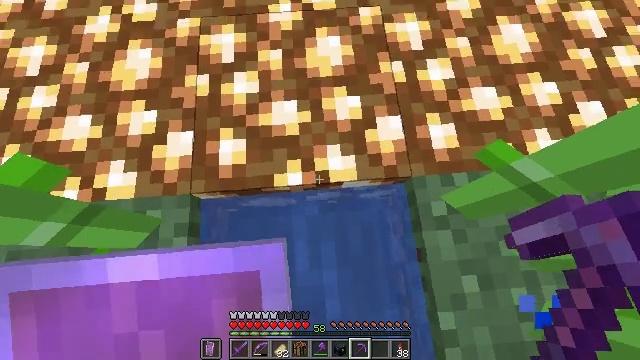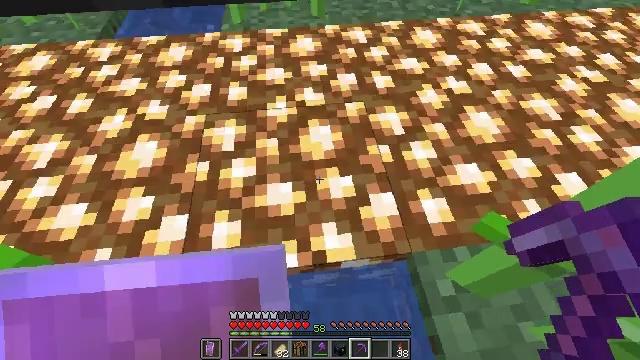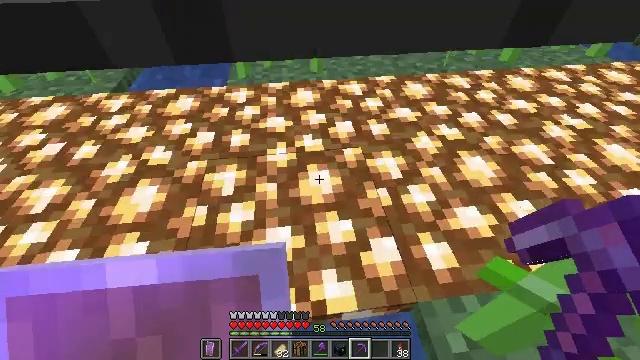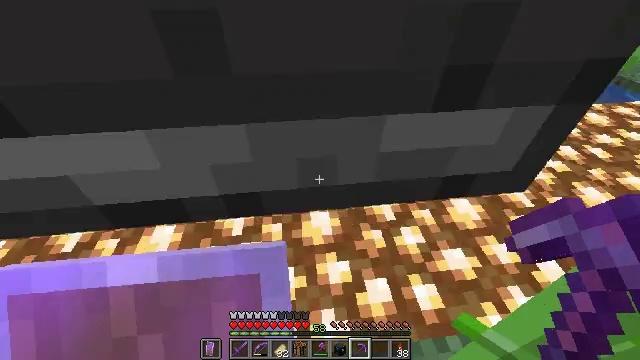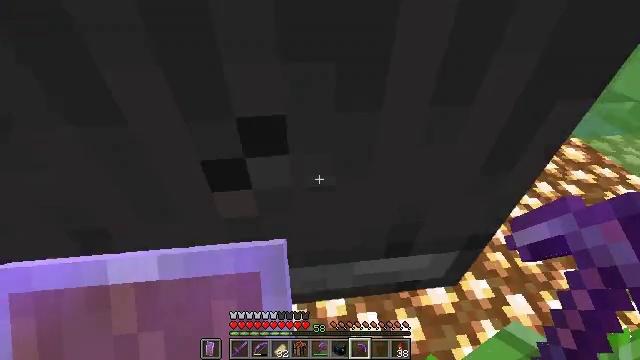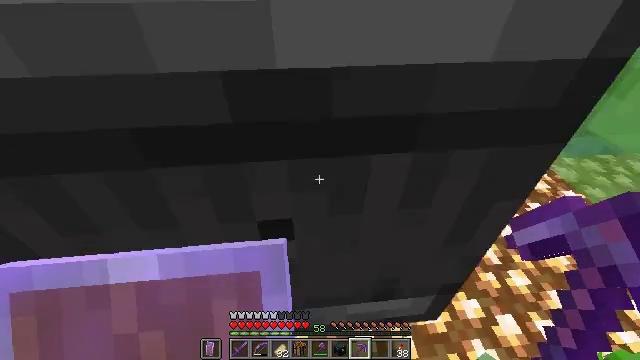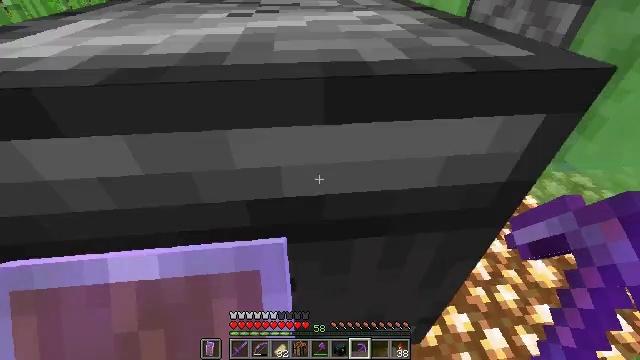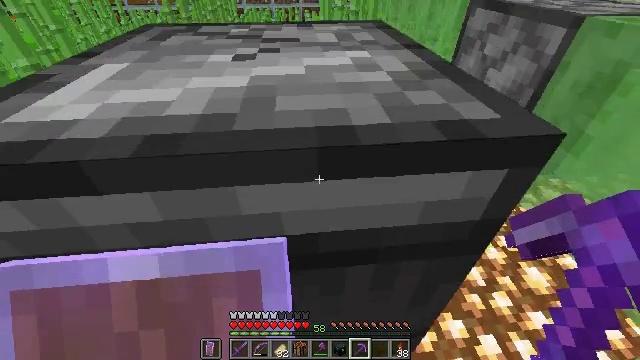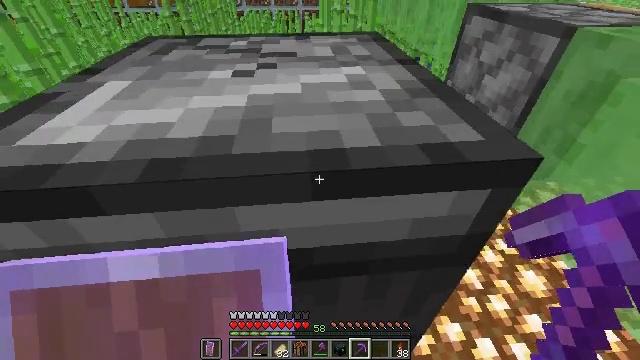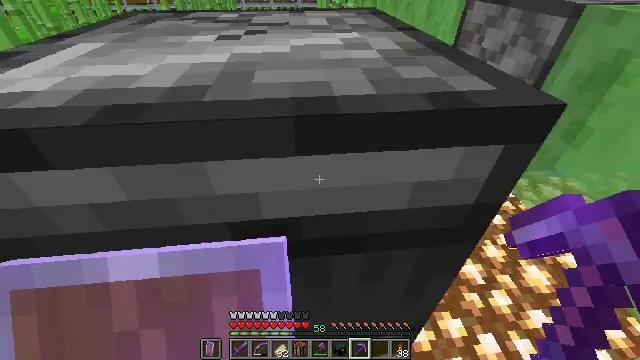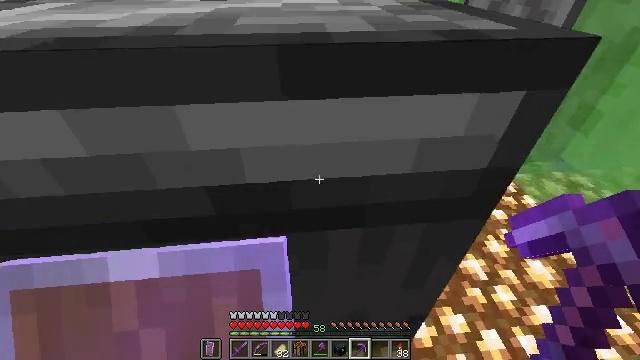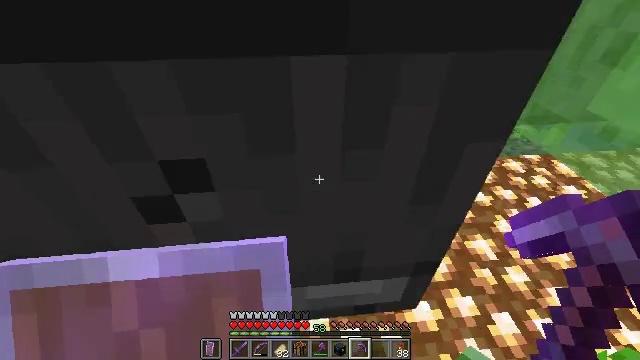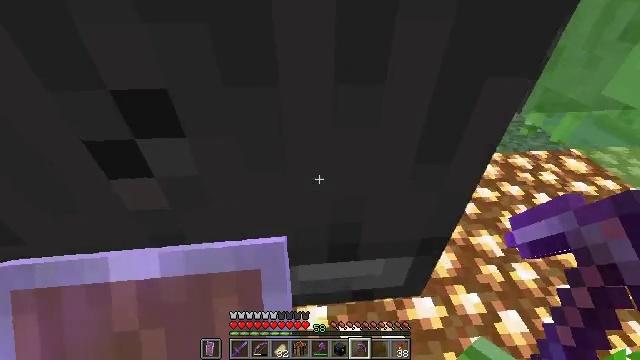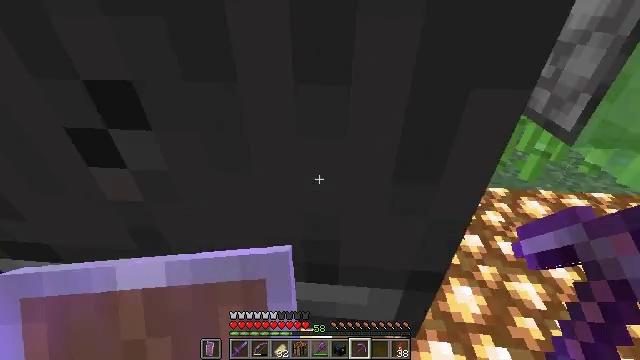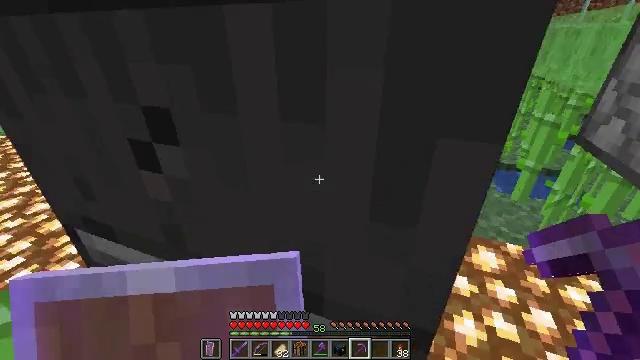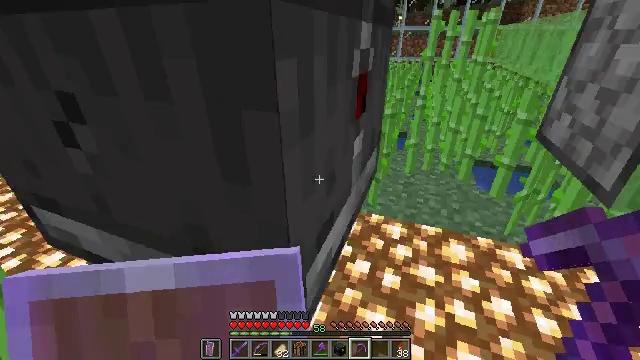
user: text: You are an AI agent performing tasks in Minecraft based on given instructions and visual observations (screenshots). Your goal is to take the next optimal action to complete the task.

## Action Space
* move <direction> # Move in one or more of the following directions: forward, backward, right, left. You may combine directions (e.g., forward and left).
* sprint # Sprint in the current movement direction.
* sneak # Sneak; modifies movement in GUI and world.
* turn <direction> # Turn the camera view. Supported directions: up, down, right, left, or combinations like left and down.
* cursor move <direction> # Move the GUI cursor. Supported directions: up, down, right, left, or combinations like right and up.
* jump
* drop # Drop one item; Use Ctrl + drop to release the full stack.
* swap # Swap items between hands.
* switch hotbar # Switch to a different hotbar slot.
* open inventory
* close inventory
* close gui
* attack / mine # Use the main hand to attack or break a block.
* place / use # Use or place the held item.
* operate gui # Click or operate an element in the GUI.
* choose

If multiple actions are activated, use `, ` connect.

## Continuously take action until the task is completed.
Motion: motion action
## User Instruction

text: Collect the observer.
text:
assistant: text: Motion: turn right and up
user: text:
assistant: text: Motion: turn up
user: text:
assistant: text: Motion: move forward, turn up, jump
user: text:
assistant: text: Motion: move forward, turn up, jump
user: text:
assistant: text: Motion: move forward, turn up, jump
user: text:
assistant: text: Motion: move forward, jump
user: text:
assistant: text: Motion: move forward, jump
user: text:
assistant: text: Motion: move forward
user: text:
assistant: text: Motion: move forward
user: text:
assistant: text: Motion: move forward and move right
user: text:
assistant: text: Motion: move right
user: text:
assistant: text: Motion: move right
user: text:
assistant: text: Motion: move right, turn left and up
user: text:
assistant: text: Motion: move right, turn left and up
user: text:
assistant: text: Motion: move right
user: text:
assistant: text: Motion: move right
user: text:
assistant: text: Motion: move right
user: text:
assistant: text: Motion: move right
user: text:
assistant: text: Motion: no_op
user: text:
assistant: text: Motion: turn left and up
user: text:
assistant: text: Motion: turn left and up
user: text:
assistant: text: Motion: turn left and up
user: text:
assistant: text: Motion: turn left and up
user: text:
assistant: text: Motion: turn left and up
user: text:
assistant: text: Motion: no_op
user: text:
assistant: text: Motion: sneak
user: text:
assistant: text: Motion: sneak
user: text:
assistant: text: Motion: sneak
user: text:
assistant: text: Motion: sneak
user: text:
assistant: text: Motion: sneak